Question: How do I make the client read from the stream (for messages of other clients sent to the stream) at the same time as being able to write to them?
I tried creating different threads on the client side (did I even do it right?), however I can still only write to the server, without any response. This is what I'm getting right now:
(Server-Client-Client)

Client:
'''
using System;
using System.Collections.Generic;
using System.Linq;
using System.Text;
using System.Net.Sockets;
using System.IO;
using System.Threading;
namespace Klientas
{
class Klientas
{
public static void Write()
{
while (true)
{
TcpClient clientSocket = new TcpClient("localhost", 1000);
string str = Console.ReadLine();
BinaryWriter writer = new BinaryWriter(clientSocket.GetStream());
writer.Write(str);
}
}
public static void Read()
{
while (true)
{
TcpClient clientSocket = new TcpClient("localhost", 1000);
BinaryReader reader = new BinaryReader(clientSocket.GetStream());
Console.WriteLine(reader.ReadString());
}
}
static void Main(string[] args){
Thread ctThread = new Thread(Write);
Thread ctThread2 = new Thread(Read);
ctThread2.Start();
ctThread.Start();
}
}
}
'''
Server:
'''
using System;
using System.Collections.Generic;
using System.Linq;
using System.Text;
using System.Threading;
using System.Net.Sockets;
using System.IO;
namespace MultiServeris
{
class Multiserveris
{
static void Main(string[] args)
{
TcpListener ServerSocket = new TcpListener(1000);
ServerSocket.Start();
Console.WriteLine("Server started.");
while (true)
{
TcpClient clientSocket = ServerSocket.AcceptTcpClient();
handleClient client = new handleClient();
client.startClient(clientSocket);
}
}
}
public class handleClient
{
TcpClient clientSocket;
public void startClient(TcpClient inClientSocket)
{
this.clientSocket = inClientSocket;
Thread ctThread = new Thread(Chat);
ctThread.Start();
}
private void Chat()
{
while (true)
{
BinaryReader reader = new BinaryReader(clientSocket.GetStream());
Console.WriteLine(reader.ReadString());
}
}
}
}
'''
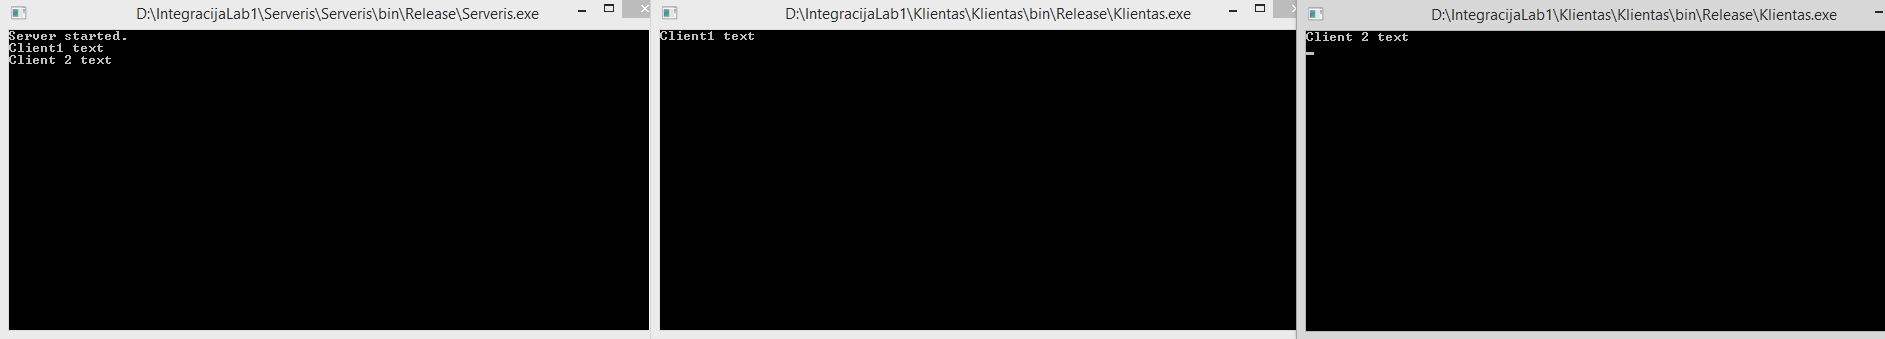
Answer: It seems like you do not have any code on the server to send messages to the client. You need to maintain a list of connected clients and make the server send a message to the eligible clients when it receives a message. Also do not make the client a console app. Unlike most projects for a chat client it is actually harder to do it as a console app.
To keep a list of clients you declare a list of TCP Clients like this
'''
static List<TcpClient> clients = new List<TcpClient>();
'''
Then when a client connects you add it to the list
'''
TcpClient clientSocket = ServerSocket.AcceptTcpClient();
clients.Add(clientSocket);
'''
Then when you receive a message you send it to all clients
'''
BinaryReader reader = new BinaryReader(clientSocket.GetStream());
while(true)
{
string message = reader.ReadString();
foreach(var client in clients)
{
//send message to client
}
}
'''
Now remember that in practice you should handle things like disconnects and adding and removing clients from the list should be thread safe (locks and all).